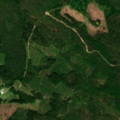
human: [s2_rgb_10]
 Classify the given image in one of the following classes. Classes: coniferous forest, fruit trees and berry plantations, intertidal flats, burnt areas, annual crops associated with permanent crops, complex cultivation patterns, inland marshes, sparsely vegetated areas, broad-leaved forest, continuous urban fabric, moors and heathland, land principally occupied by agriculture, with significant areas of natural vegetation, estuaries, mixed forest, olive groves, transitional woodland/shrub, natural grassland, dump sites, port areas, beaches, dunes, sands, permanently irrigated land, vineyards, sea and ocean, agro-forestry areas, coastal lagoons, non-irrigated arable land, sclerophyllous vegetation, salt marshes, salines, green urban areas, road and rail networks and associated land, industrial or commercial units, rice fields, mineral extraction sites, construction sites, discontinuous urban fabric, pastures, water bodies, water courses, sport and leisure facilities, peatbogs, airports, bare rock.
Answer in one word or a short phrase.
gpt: coniferous forest, mixed forest, transitional woodland/shrub